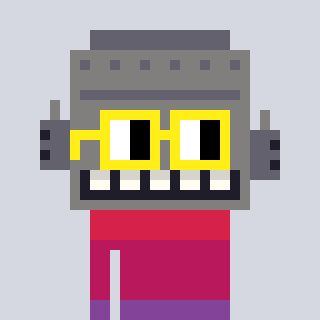
a pixel art character with square yellow glasses, a robot-shaped head and a green-colored body on a cool background